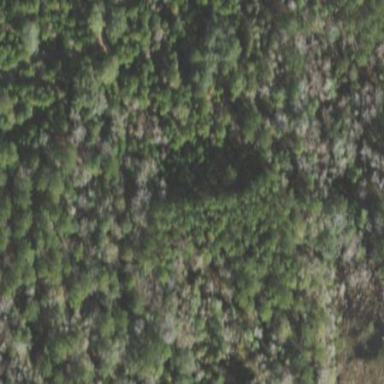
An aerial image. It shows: Mixed woodland with various types of leaves.